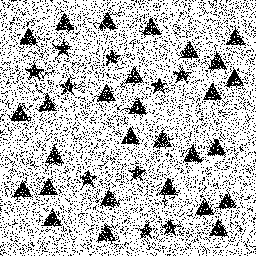
Squares: 0
Triangles: 28
Stars: 10
Total shapes: 38